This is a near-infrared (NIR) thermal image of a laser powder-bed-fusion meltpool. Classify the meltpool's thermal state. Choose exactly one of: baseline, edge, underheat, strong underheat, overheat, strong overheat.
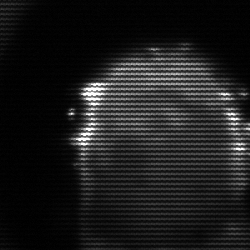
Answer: baseline